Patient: sex M, age 61
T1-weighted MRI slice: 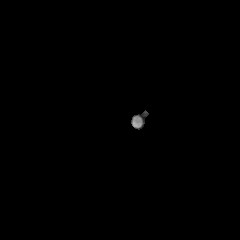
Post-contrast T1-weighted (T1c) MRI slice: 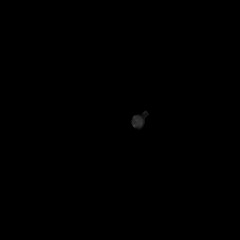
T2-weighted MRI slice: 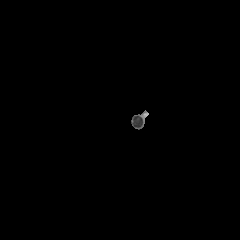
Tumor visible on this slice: no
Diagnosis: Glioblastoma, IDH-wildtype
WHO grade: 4